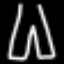
Label: pants